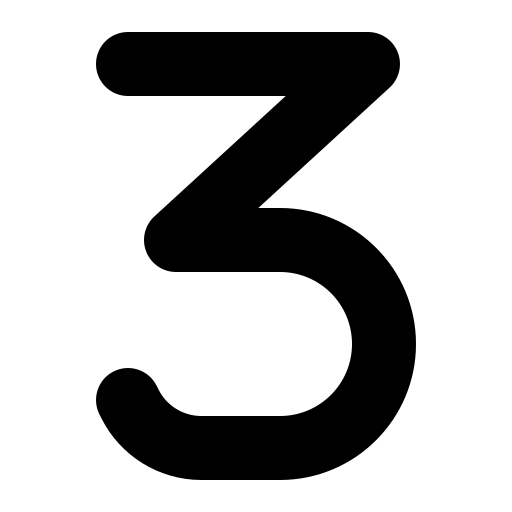
Tags: icon, FontAwesome, fa-icon, solid, 3